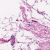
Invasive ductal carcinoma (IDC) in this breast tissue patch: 0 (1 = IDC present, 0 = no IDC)